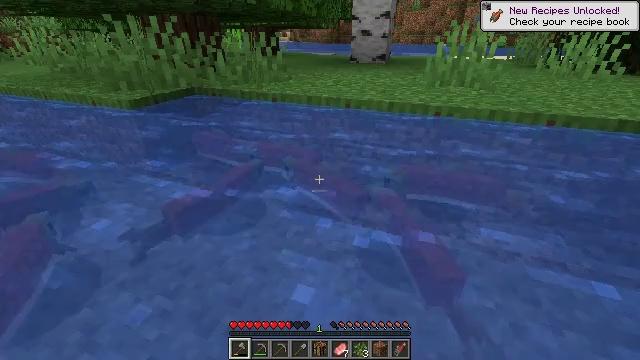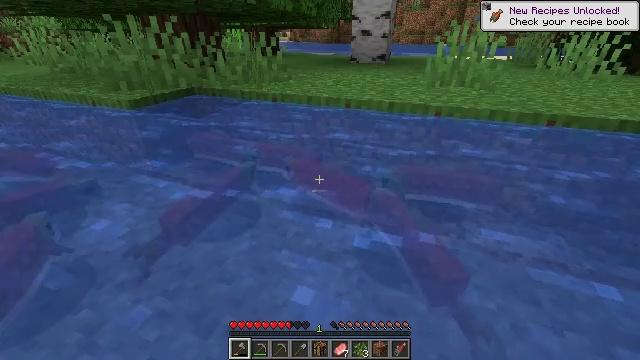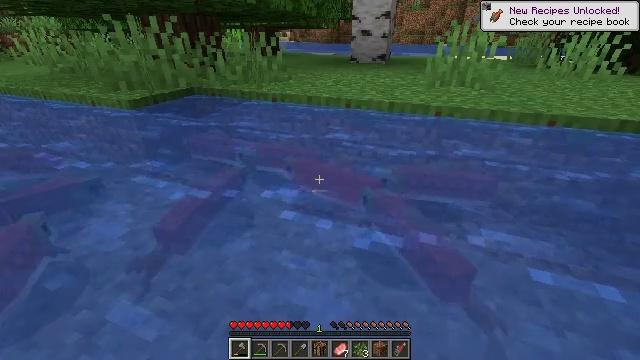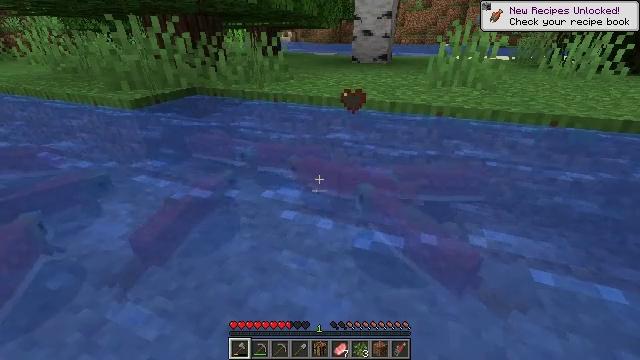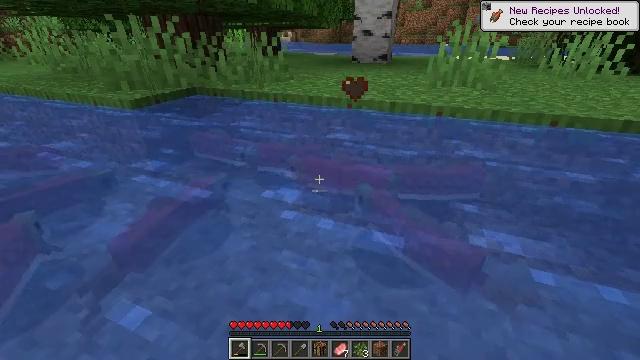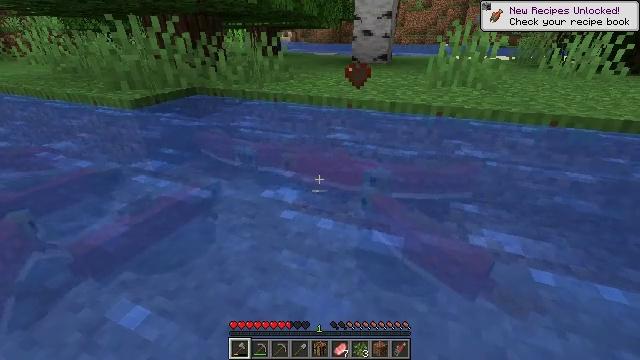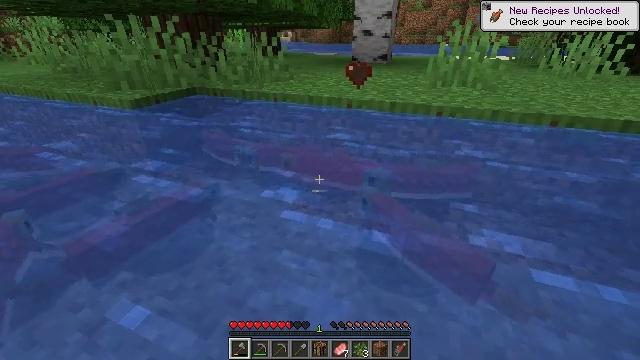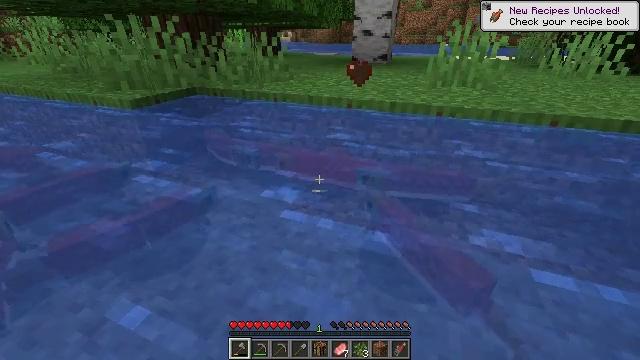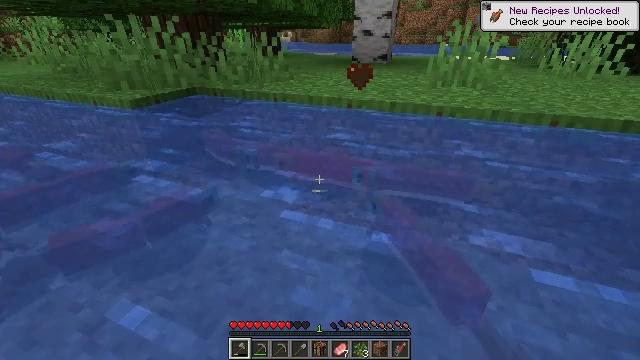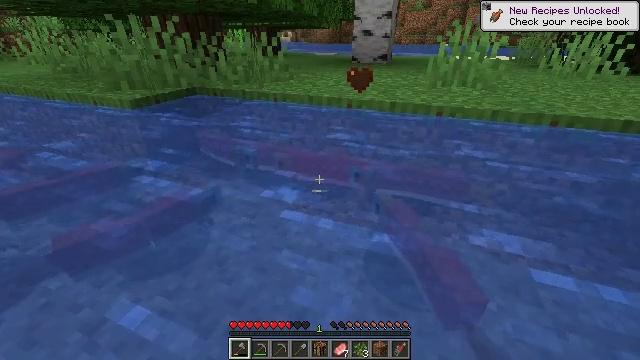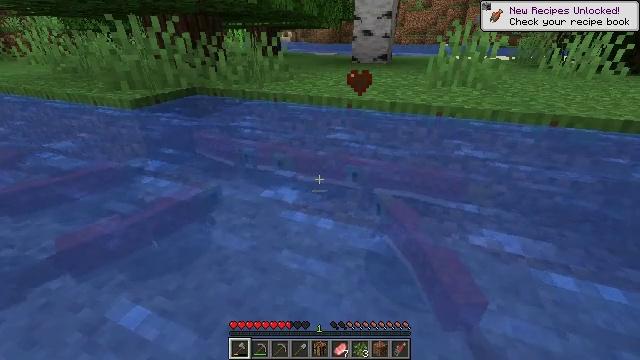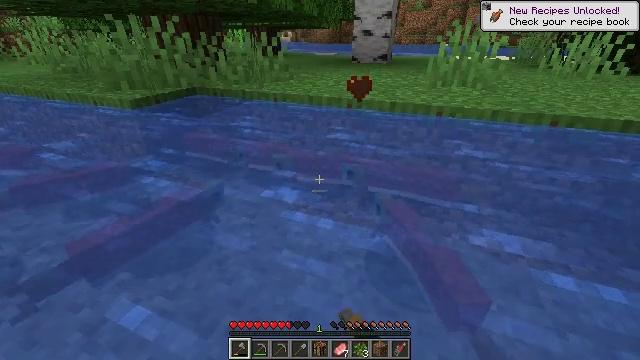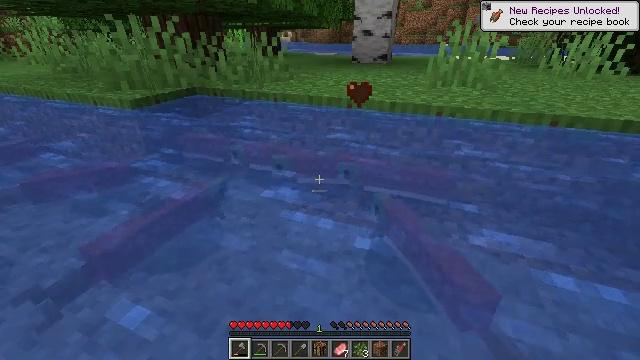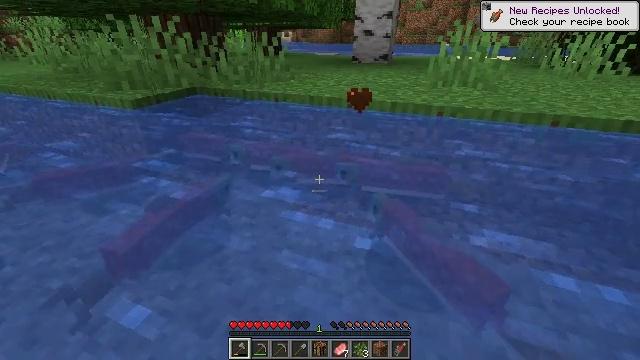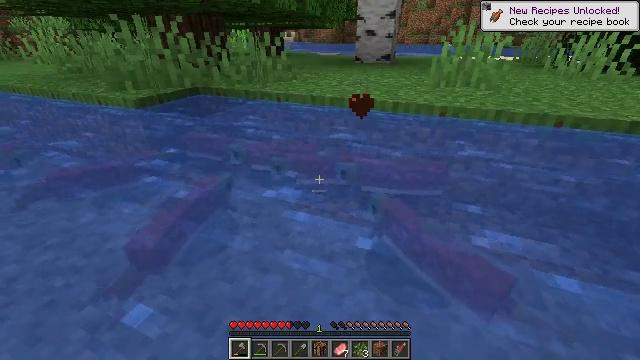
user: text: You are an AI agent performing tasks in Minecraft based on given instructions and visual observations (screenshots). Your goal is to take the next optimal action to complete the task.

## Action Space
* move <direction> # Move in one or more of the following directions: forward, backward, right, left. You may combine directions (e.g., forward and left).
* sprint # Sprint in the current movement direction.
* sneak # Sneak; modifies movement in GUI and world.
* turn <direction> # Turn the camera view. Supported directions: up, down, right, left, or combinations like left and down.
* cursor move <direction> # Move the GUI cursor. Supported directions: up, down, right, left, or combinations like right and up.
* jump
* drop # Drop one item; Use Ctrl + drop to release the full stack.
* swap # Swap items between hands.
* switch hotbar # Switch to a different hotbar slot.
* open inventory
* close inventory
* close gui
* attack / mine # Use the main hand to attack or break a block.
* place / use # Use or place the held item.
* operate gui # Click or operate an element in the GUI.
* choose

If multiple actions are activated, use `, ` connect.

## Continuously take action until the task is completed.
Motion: motion action
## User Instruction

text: Hunt fish.
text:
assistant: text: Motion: attack / mine
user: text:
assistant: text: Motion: attack / mine
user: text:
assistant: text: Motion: attack / mine
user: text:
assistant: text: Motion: attack / mine
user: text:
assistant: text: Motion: attack / mine
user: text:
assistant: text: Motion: attack / mine
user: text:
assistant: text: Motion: attack / mine
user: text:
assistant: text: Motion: attack / mine
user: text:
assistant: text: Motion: no_op
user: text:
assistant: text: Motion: attack / mine
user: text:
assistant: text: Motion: attack / mine
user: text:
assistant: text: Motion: attack / mine
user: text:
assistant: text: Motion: no_op
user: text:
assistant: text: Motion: no_op
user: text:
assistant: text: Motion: attack / mine